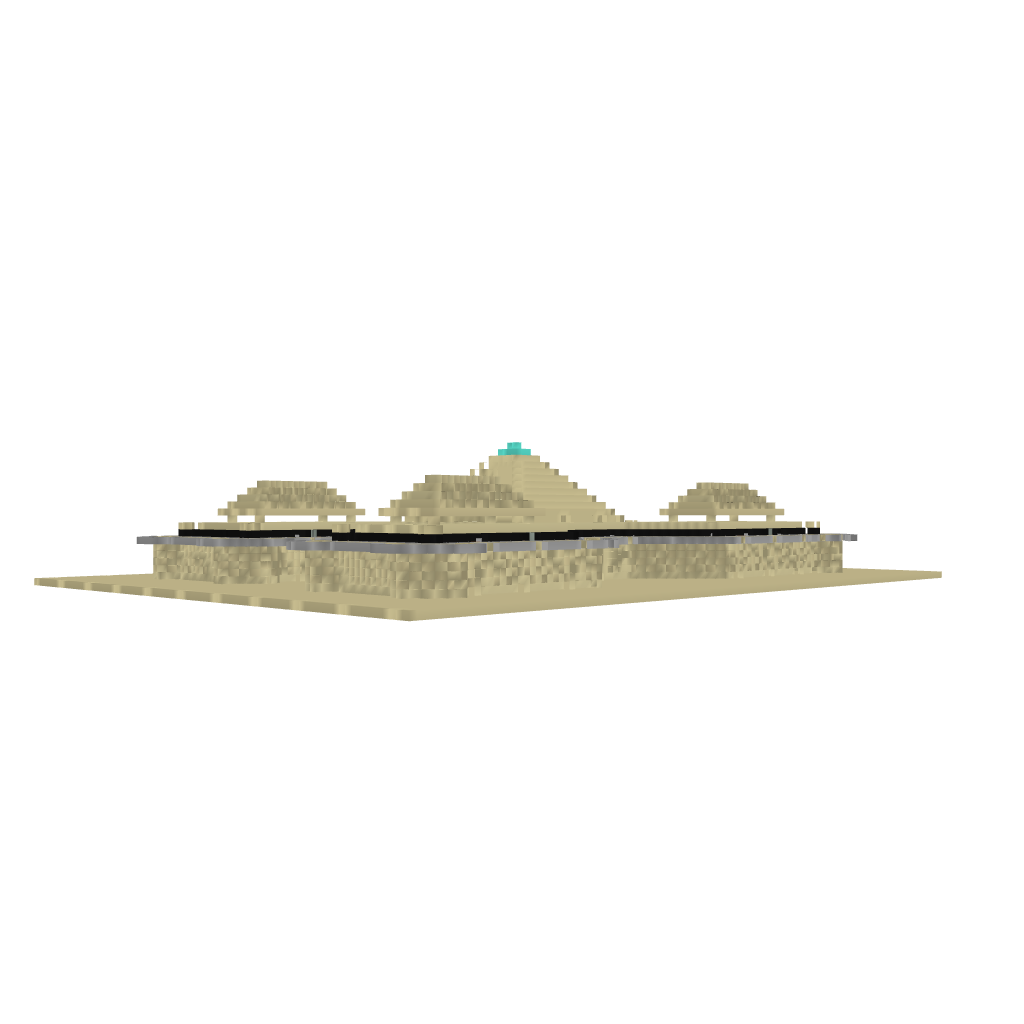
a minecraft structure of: Tomb of the Pharao